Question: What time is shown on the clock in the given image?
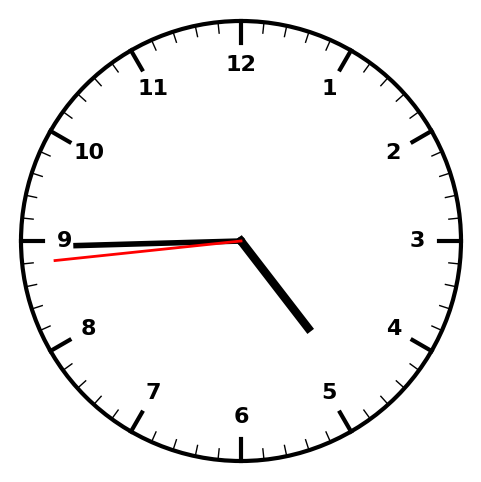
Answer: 04:44:44